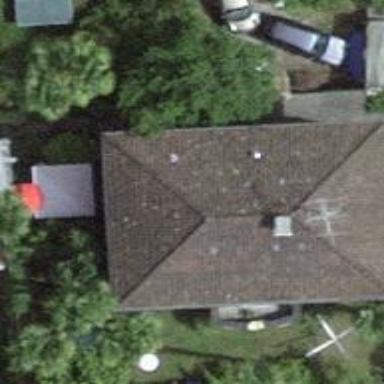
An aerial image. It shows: Hipped-roof house with black roof tiles.